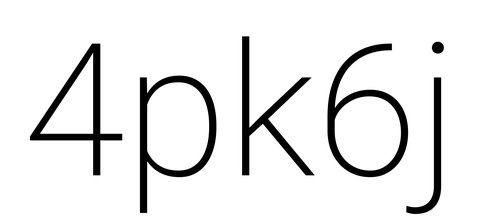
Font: Roboto_ExtraLight